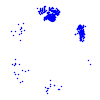
Particle: electron